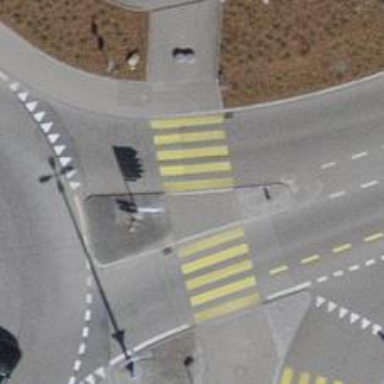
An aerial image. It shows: Kerb barrier.